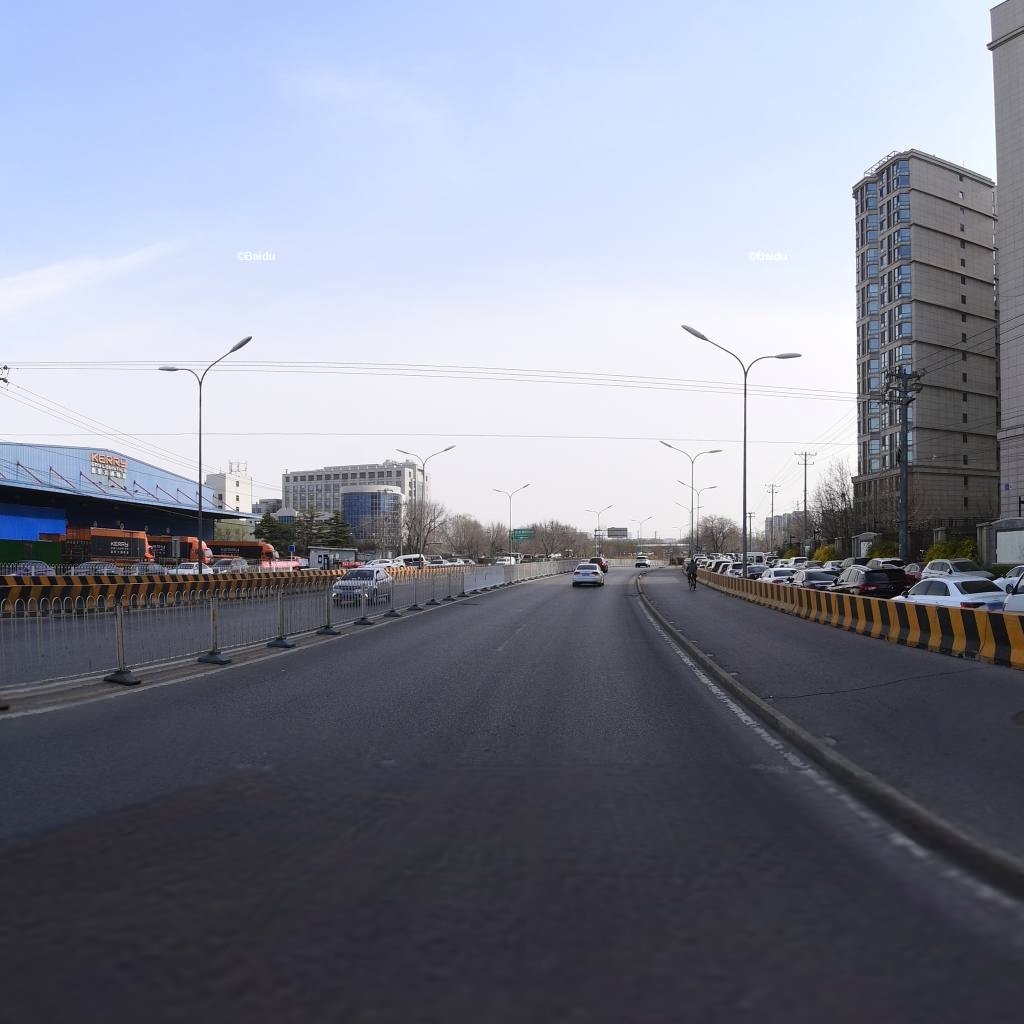
Region: Chaoyang
Road damage annotations: transverse crack